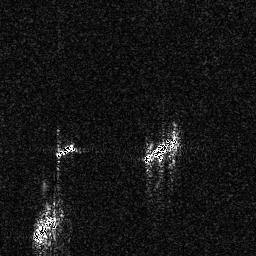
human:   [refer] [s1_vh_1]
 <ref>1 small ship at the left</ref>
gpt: <box>[[21, 54, 29, 60, 0]]</box>